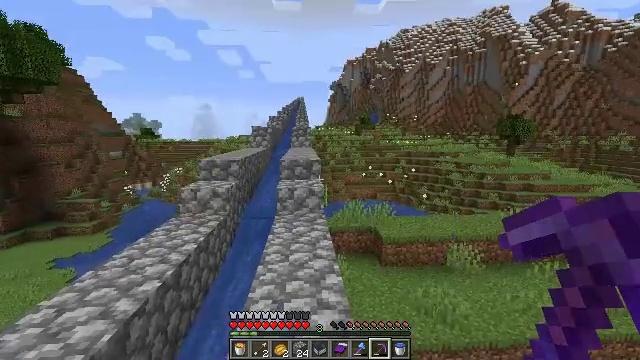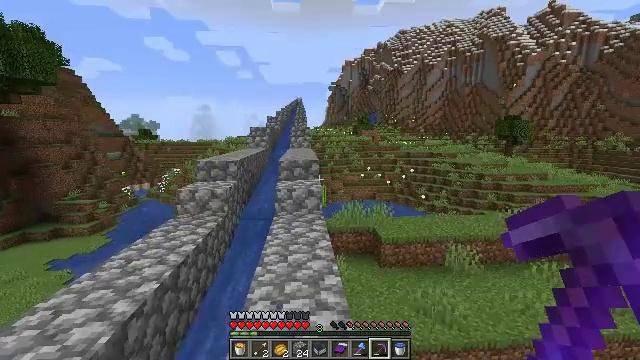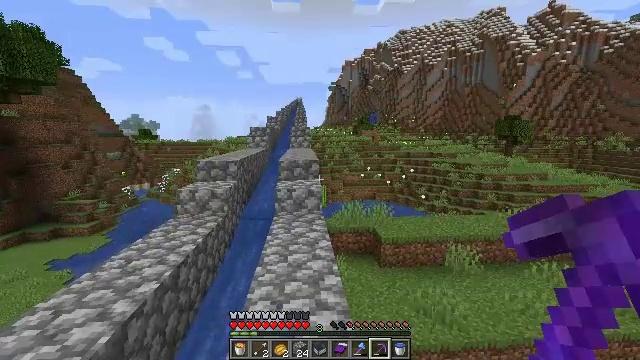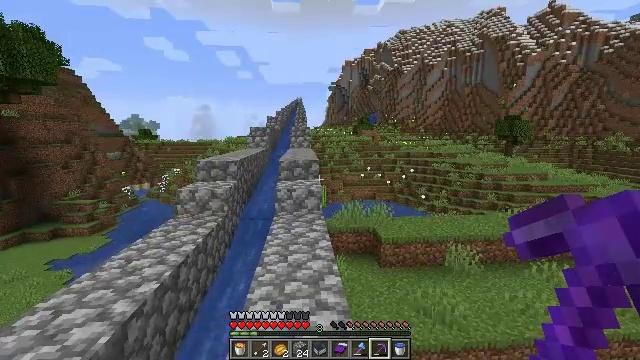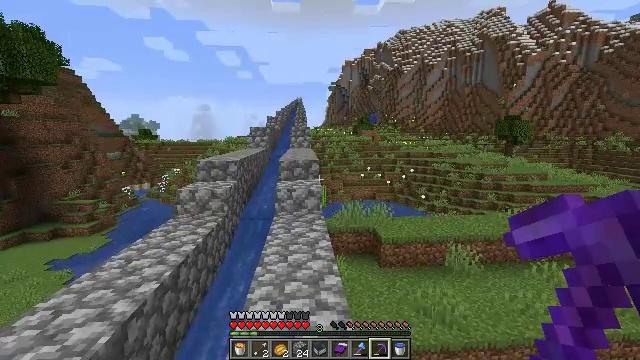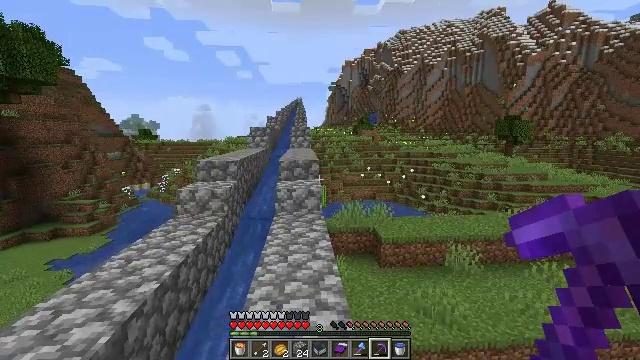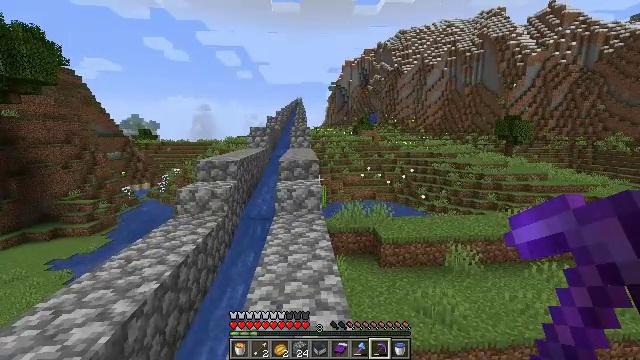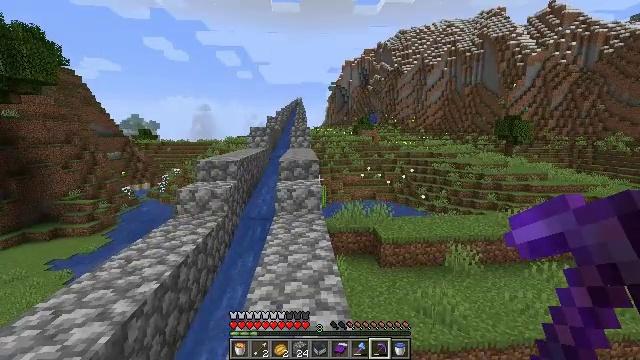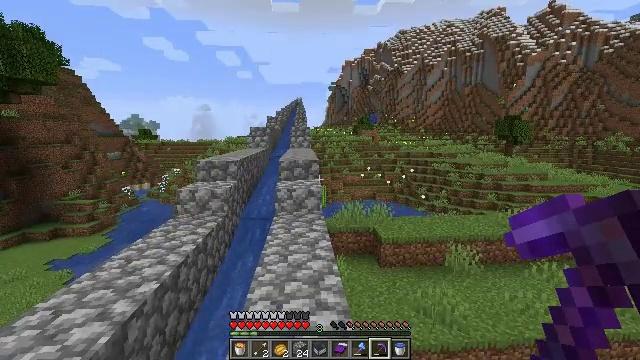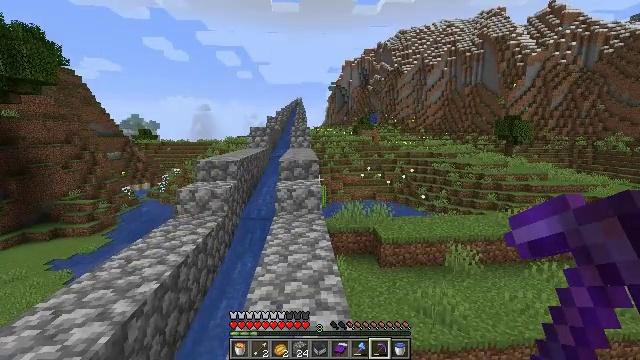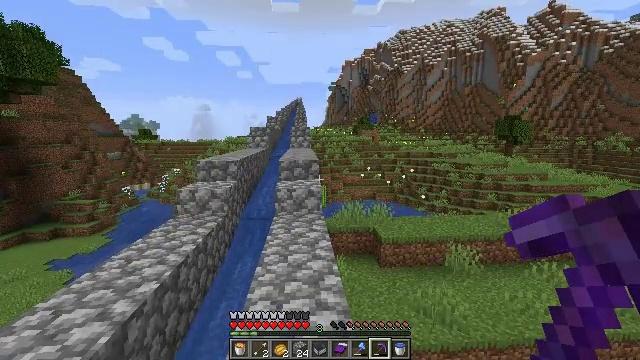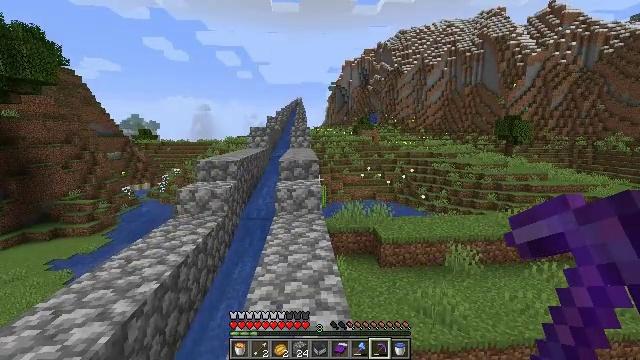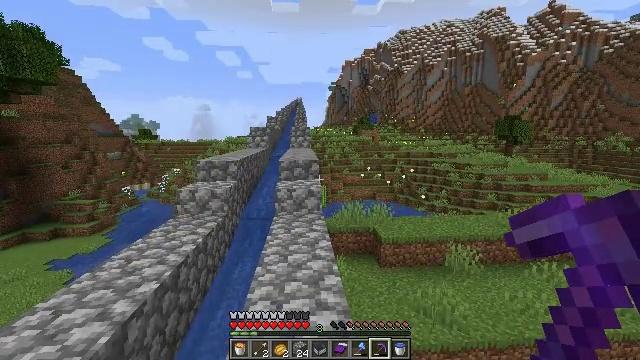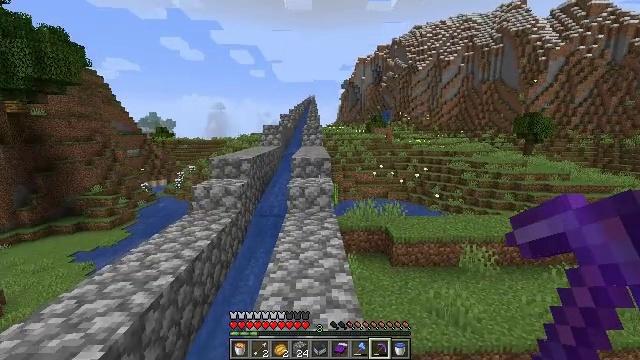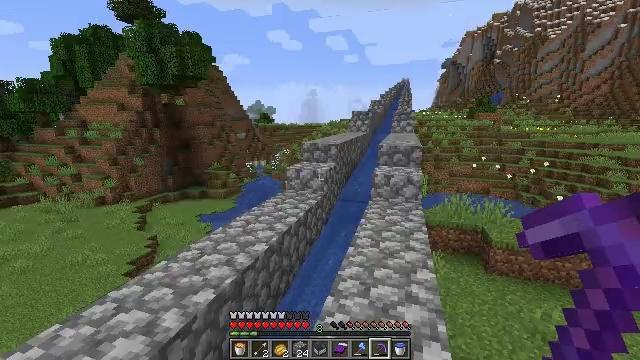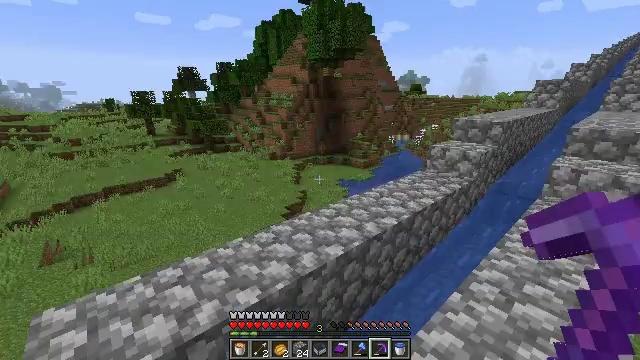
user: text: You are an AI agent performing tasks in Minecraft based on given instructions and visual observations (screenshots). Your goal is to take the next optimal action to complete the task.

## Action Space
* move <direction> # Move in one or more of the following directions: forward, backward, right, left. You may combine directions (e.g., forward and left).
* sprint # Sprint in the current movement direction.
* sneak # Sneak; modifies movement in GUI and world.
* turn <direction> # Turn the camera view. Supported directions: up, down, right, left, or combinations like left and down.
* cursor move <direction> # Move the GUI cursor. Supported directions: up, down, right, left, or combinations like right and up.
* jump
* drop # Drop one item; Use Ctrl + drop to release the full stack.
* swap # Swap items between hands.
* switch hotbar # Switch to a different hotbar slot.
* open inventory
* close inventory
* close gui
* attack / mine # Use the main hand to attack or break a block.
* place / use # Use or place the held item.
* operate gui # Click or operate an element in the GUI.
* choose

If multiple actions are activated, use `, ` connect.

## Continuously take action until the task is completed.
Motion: motion action
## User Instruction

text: Mine cobblestone to craft tools and furnaces.
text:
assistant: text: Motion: no_op
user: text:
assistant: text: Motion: no_op
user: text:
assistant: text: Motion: no_op
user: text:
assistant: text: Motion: no_op
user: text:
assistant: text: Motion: no_op
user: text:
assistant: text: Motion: no_op
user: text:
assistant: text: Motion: no_op
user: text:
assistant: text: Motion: no_op
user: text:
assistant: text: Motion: no_op
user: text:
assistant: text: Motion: no_op
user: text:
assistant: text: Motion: no_op
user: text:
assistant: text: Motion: no_op
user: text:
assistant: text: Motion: turn left
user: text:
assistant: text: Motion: turn left and down
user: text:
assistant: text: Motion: turn left and down
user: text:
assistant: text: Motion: turn left and down
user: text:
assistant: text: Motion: turn left and down
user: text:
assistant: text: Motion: turn left
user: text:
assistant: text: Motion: turn left
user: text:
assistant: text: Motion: turn left
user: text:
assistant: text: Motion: turn left
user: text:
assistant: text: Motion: turn left
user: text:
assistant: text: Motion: turn left
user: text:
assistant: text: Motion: turn left
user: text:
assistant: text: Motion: no_op
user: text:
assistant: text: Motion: no_op
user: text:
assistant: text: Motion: no_op
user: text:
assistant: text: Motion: no_op
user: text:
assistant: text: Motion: turn right
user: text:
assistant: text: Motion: turn right